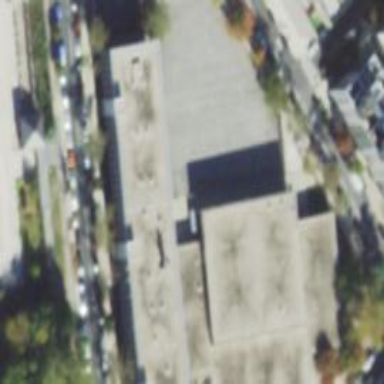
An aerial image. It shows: School building.